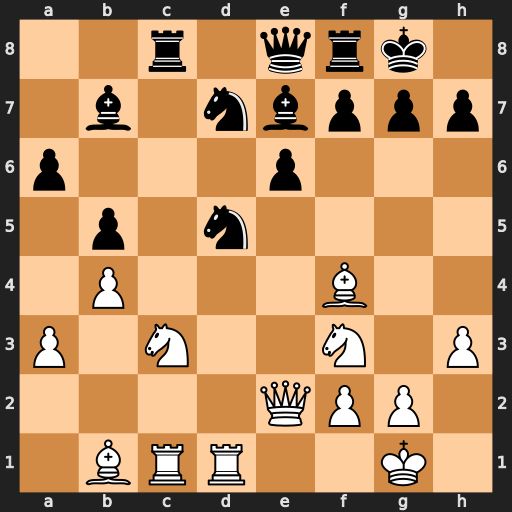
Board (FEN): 2r1qrk1/1b1nbppp/p3p3/1p1n4/1P3B2/P1N2N1P/4QPP1/1BRR2K1
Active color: w
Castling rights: -
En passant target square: -
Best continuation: Nxd5 Bxd5 Rxc8 Qxc8 Rxd5 exd5 Qxe7